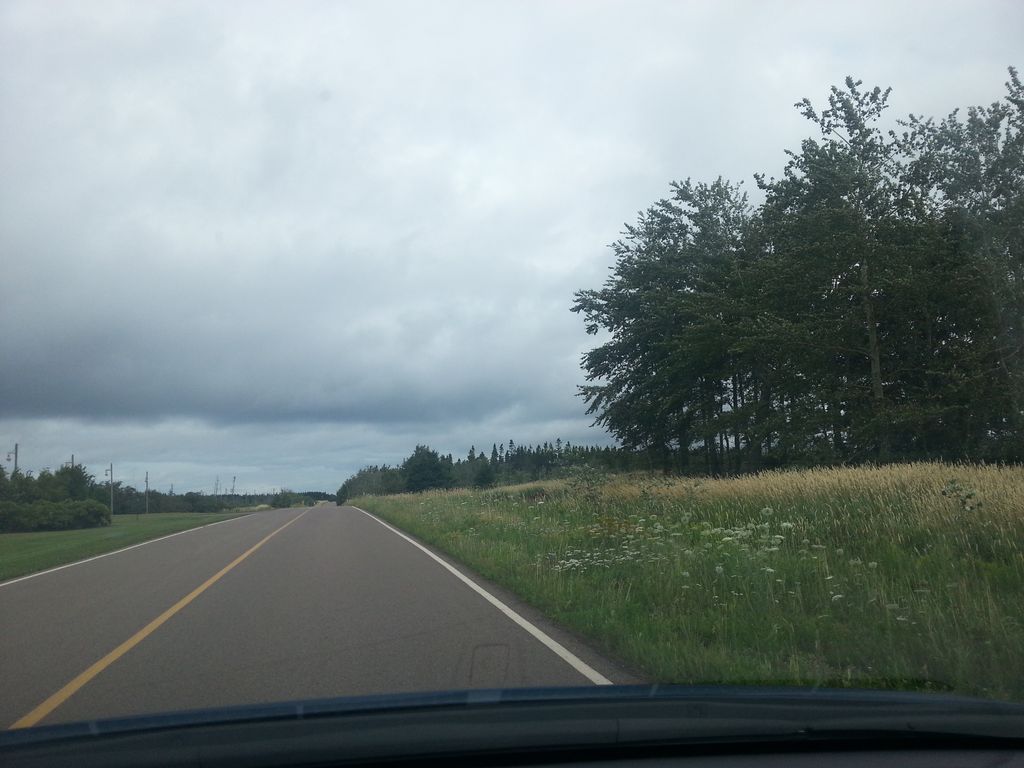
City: charlottetown